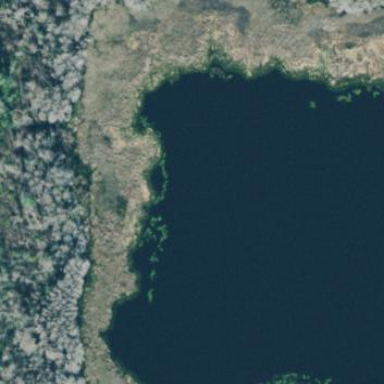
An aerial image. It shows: Lake with natural water.